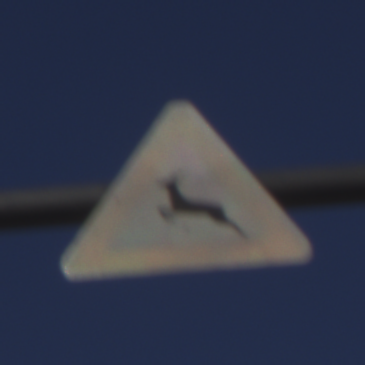
Verkehrszeichen: WildwechselRechts
Umgebung: Outdoor, Nature
Tageszeit: MorningAfternoon
Wetter: Clear
Licht: Natural
Jahreszeit: Winter
Kontrast: HighContrast